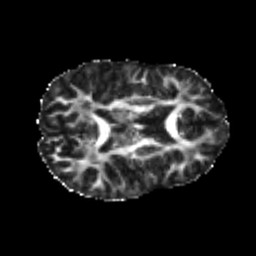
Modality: FA
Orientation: axial
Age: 22
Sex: female
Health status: healthy
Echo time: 0.074 s